Interaction volume radius: 5 \u00c5
Interaction volume height: 15 \u00c5
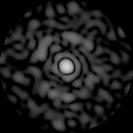
Disorder parameter: 0.8547